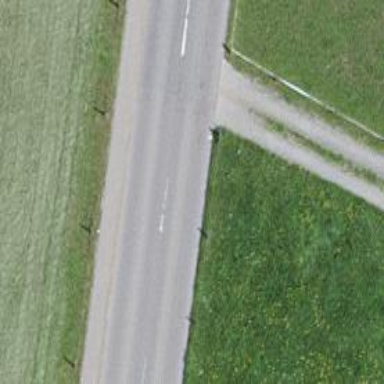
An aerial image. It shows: Tertiary road.